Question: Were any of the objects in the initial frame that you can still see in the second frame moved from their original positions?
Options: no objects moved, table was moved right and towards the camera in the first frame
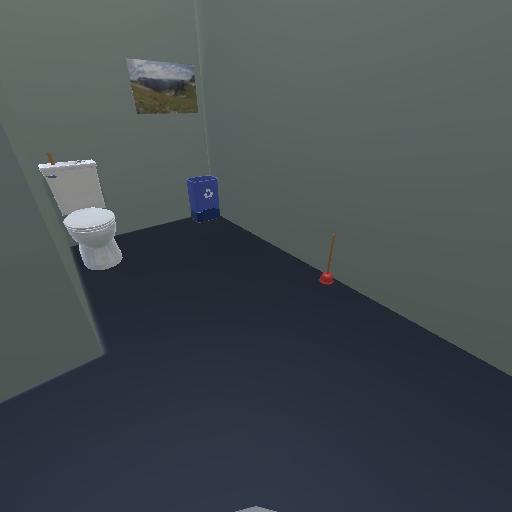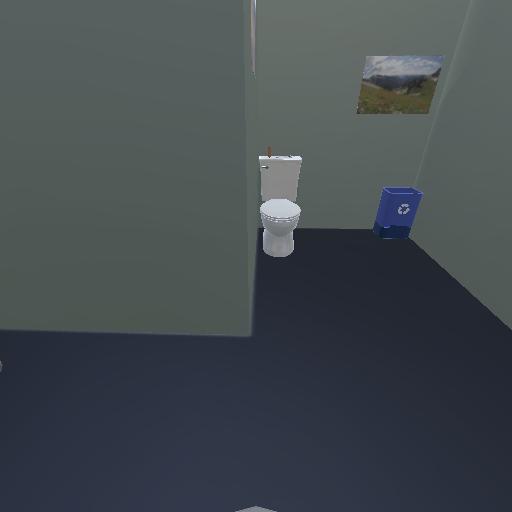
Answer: no objects moved